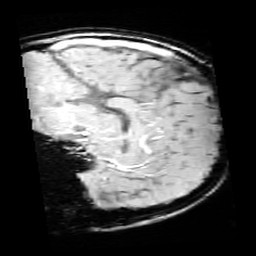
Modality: SWI
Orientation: sagittal
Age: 9
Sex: male
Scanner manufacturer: siemens
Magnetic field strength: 3 T
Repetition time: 0.027 s
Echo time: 0.02 s